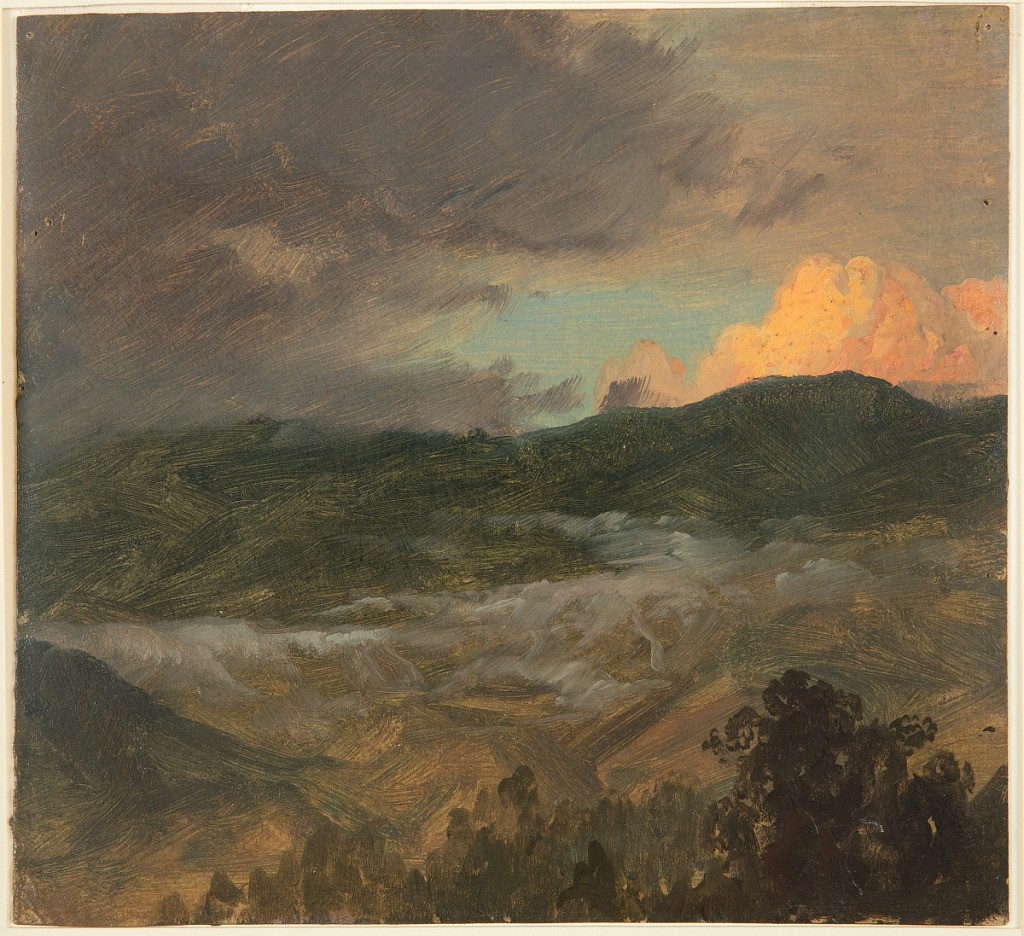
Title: Mountains at Sunset, Jamaica
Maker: Frederic Edwin Church, American, 1826–1900
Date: May–September 1865
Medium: Brush and oil, graphite on paperboard
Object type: Drawing
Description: Landscape sketch showing distant view of a mountainous landscape in Jamaica, likely in the Blue Mountains, with mist and billowing clouds at sunset. Branches and treetops at bottom foreground rolling hills in middle distance, which are rendered in shades of green and brown and are surmounted by mist. Green mountain range in distance is backdropped by clouds variously enshrouded from and illuminated by the light of the setting sun.